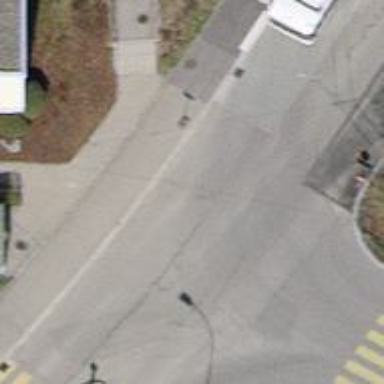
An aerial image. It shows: Unclassified road with asphalt surface. There is trolley wire ahead.